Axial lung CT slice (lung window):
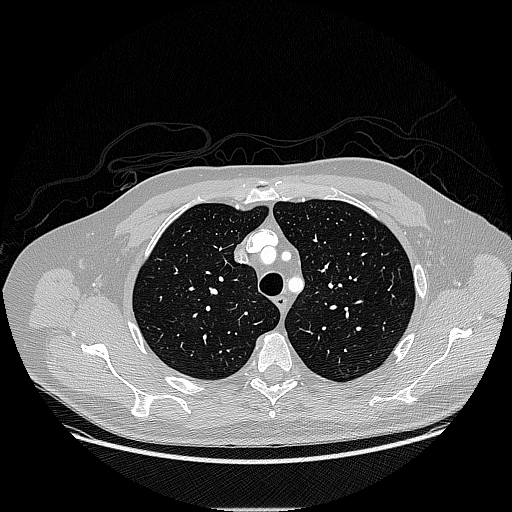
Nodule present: no